Question: I'm using a Core Plot Scatter Plot to chart data. While I want the background to be white, I'd like to mask the plot symbols and data lines to an image sitting beneath the graph. This way, the only parts of the image visible would be the "fill" of the scatter plot lines and plot symbols.
How can I mask lines and symbols to an image while still keeping the background white?
Here's a Photoshop Mockup of what I'd like to do:

Thanks!
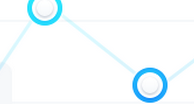
Answer: I'm not sure it's possible. The final result will depend on the image you're trying to use. The plot is drawn on top of the plot area and graph fills. You might be able to use image fills for the line and plot symbols. Experiment with the 'tiled' and 'tileAnchoredToContext' properties of 'CPTImage' to see if you can position the fill images in a way that mimics the effect you're looking for.